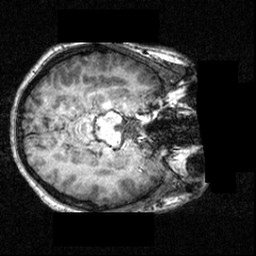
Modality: T1w
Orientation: axial
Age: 18
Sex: male
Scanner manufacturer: siemens
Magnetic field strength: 3.951 T
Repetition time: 1.5 s
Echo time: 0.00335 s